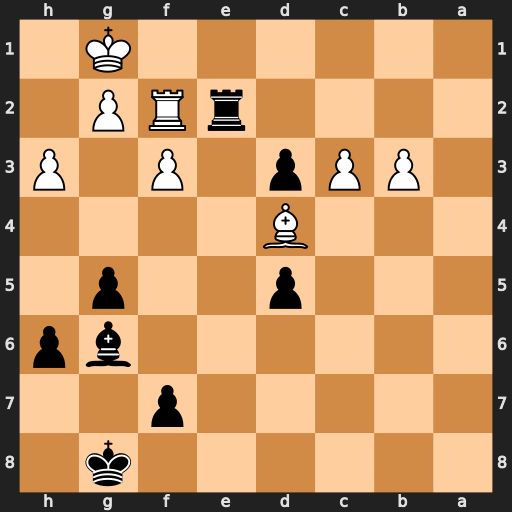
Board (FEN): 6k1/5p2/6bp/3p2p1/3B4/1PPp1P1P/4rRP1/6K1
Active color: b
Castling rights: -
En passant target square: -
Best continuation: d2 Rxe2 d1=Q+